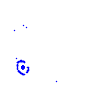
Particle: kaon